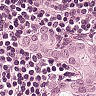
Metastatic tissue present: yes